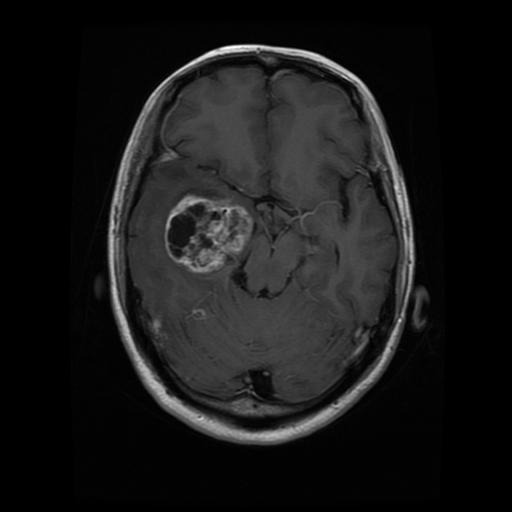
Label: glioma